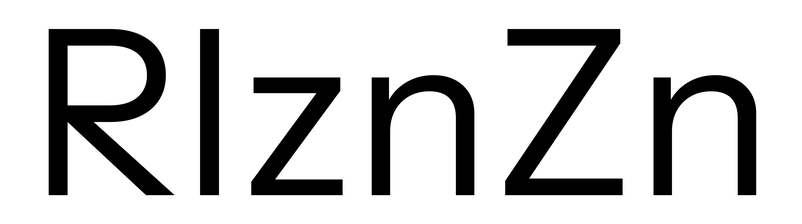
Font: InstrumentSans_Regular